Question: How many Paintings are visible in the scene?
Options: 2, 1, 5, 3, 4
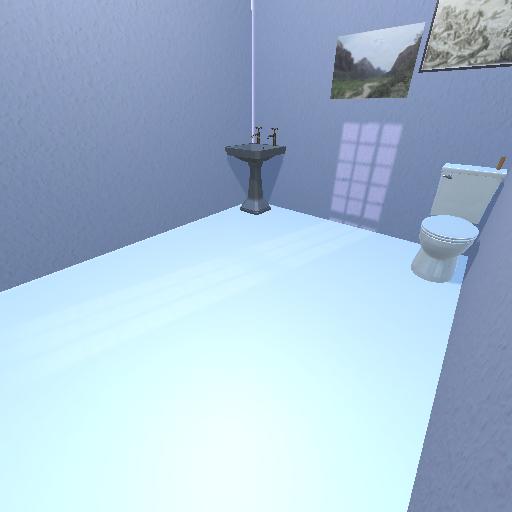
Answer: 2